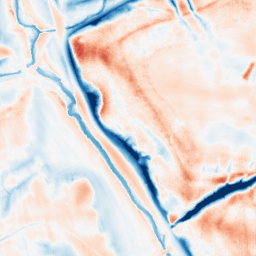
Category: trend_removal
Decomposition family: local_polynomial
Decomposition parameters: window_size: 31
degree: 1
Upsampling method: fft_zeropad
Upsampling parameters: scale: 2
Upsampling scale: 2